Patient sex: F
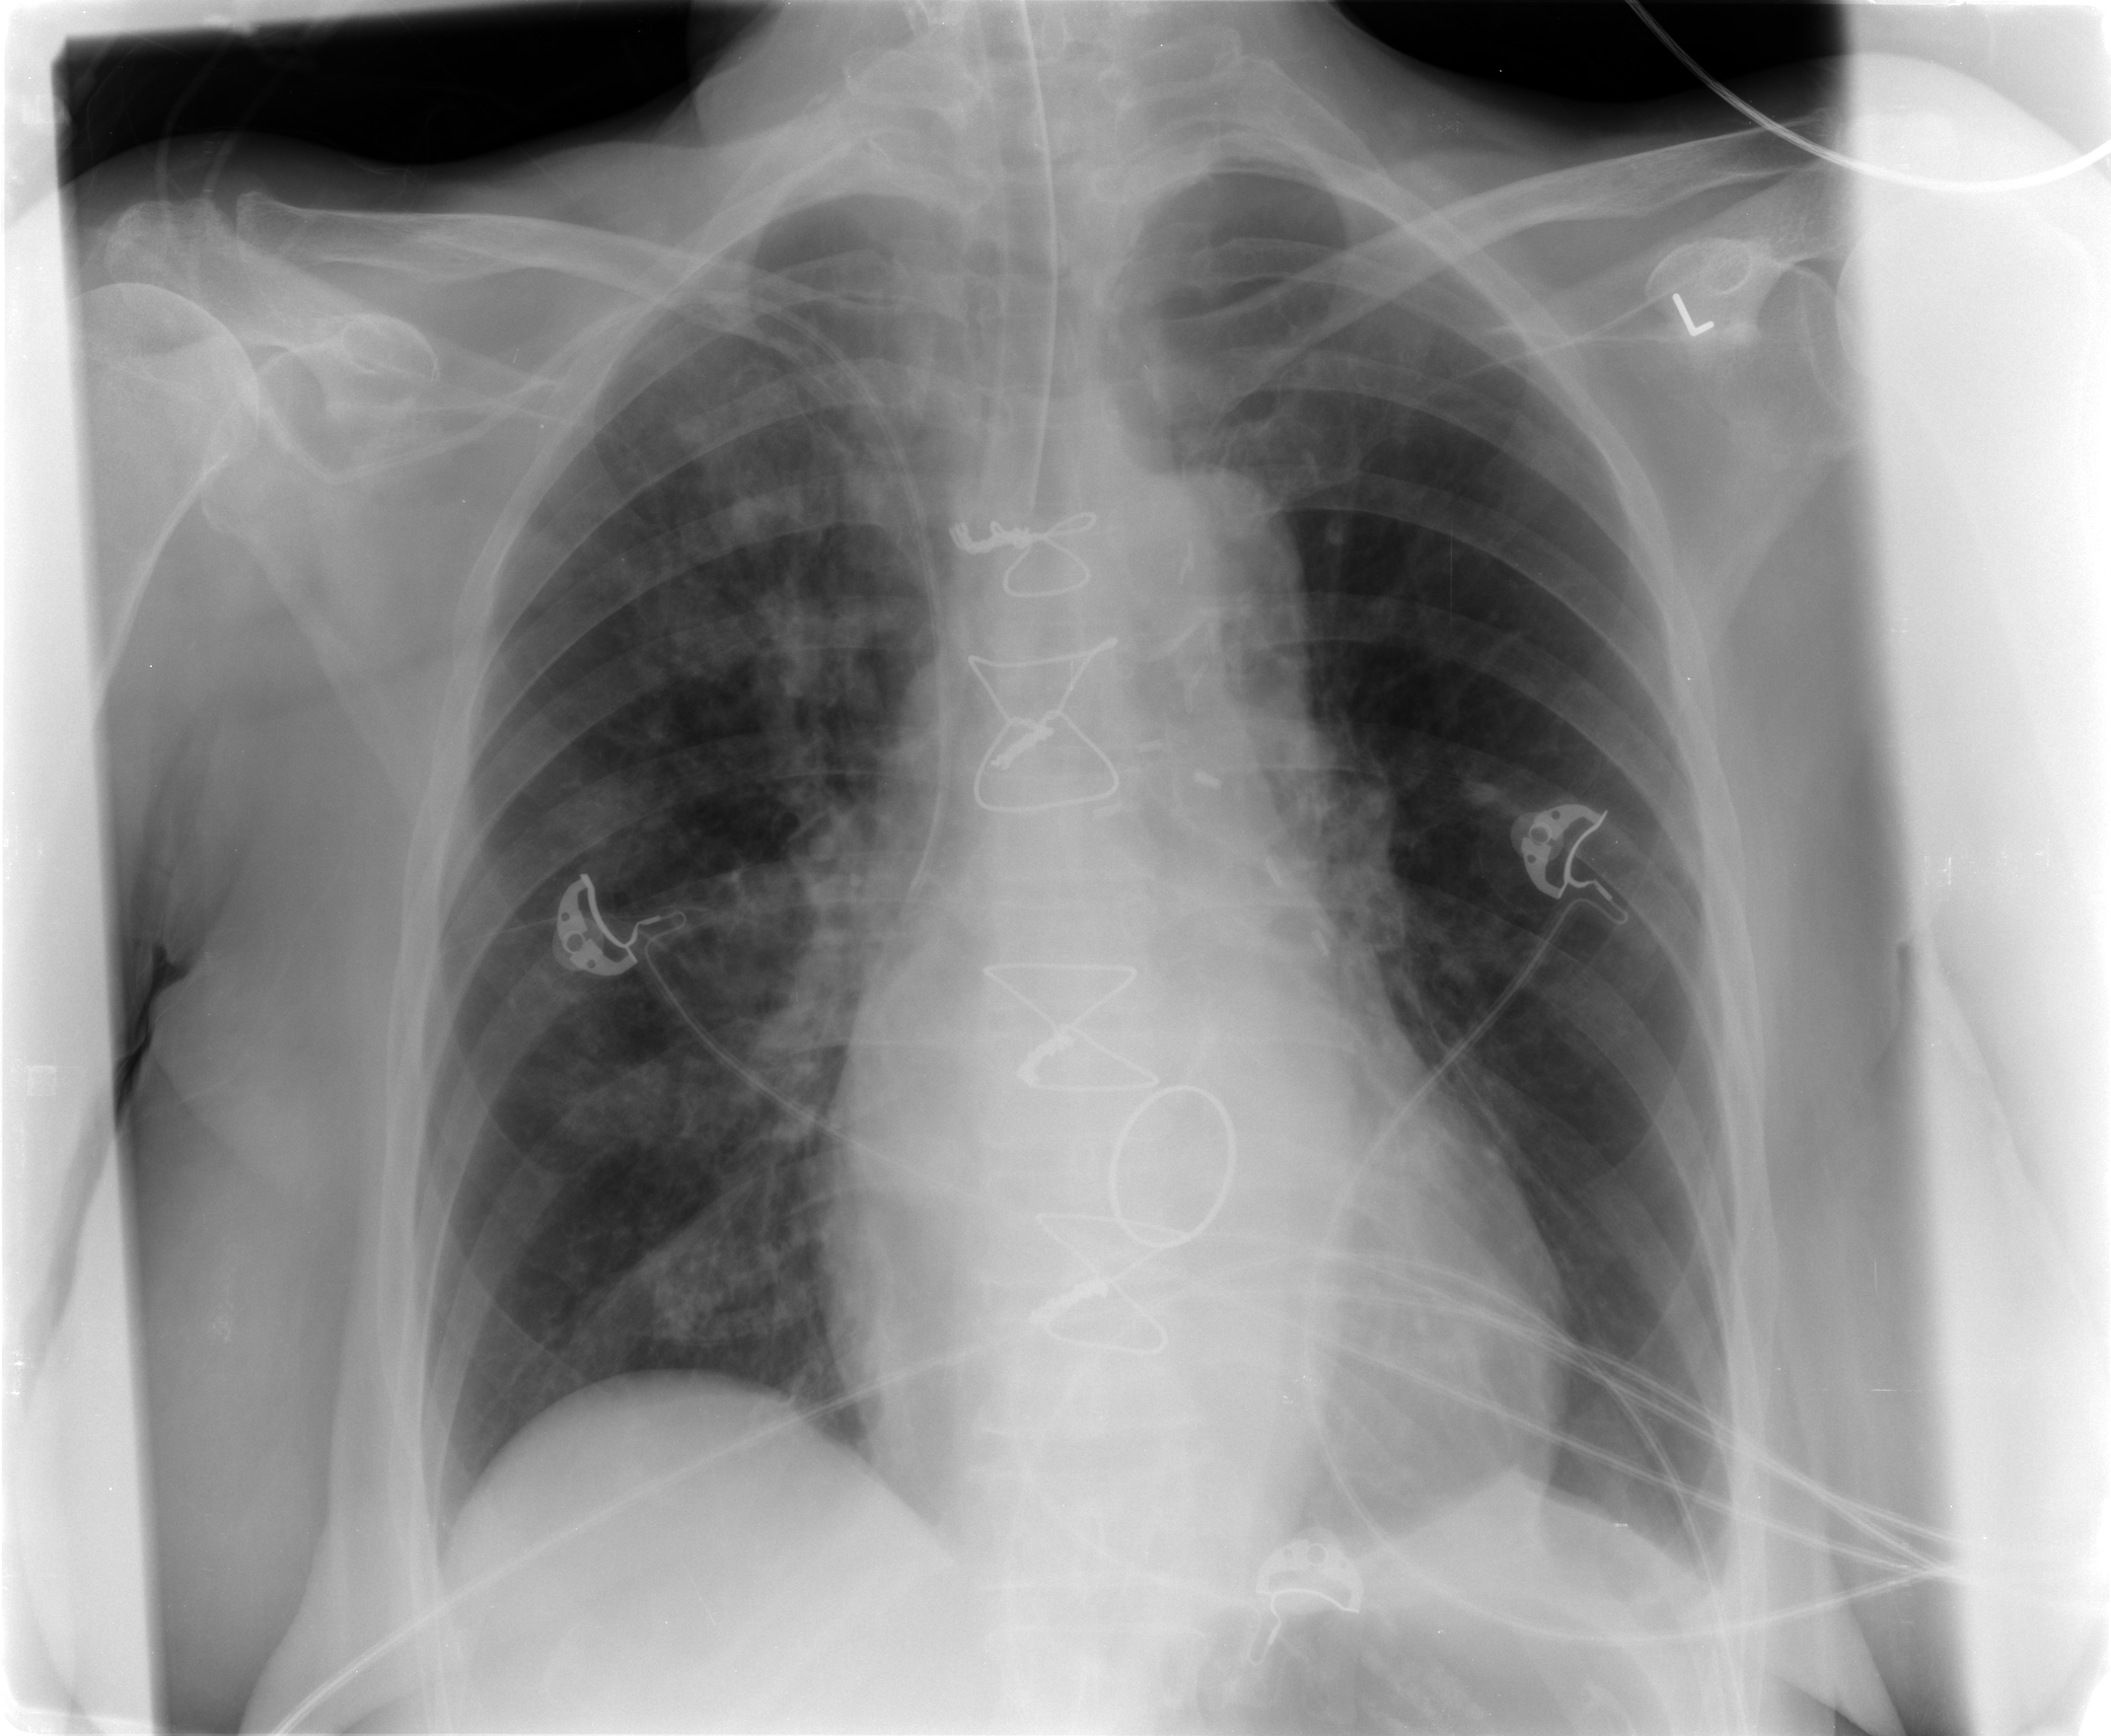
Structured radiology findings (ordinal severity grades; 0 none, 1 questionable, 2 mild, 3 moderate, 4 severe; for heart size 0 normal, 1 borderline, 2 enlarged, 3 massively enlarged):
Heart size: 2
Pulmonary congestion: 1
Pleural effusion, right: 0
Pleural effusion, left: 1
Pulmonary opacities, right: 2
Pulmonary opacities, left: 0
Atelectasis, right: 1
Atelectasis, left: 2